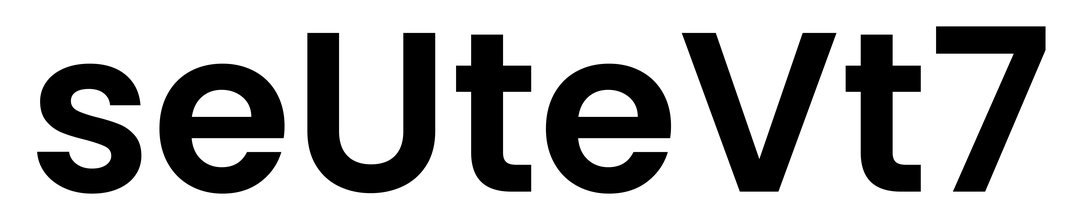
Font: Poppins-SemiBold